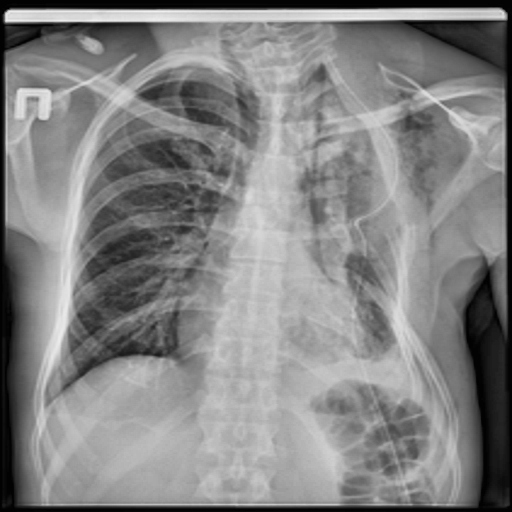
Finding: TUBERCULOSIS